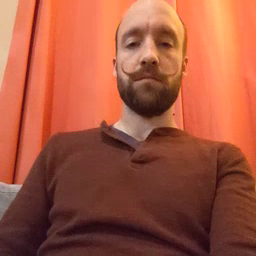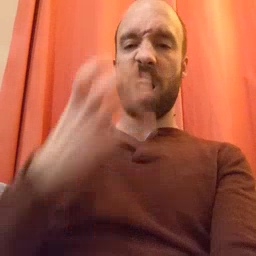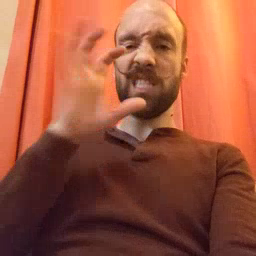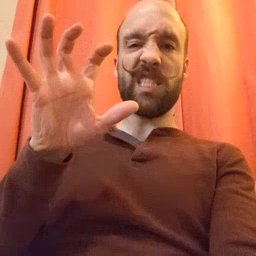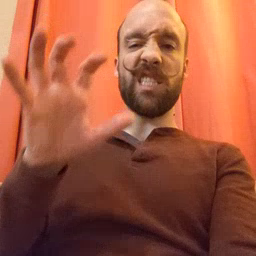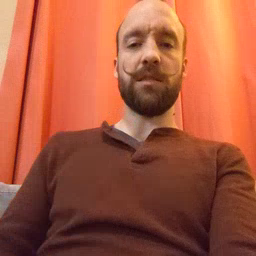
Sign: hot